Question: What i wanna do is adding a single colorbar (at the right side of the figure shown below), that will show the colorbar for both subplots (they are at the same scale).
Another thing doesn't really make sense for me is why the lines I try to draw on the end of the code are not drawn (they are supposed to be horizontal lines on the center of both plots)
Thanks for the help.
Here are the code:
'''
idx=0
b=plt.psd(dOD[:,idx],Fs=self.fs,NFFT=512)
B=np.zeros((2*len(self.Chan),len(b[0])))
B[idx,:]=20*log10(b[0])
c=plt.psd(dOD_filt[:,idx],Fs=self.fs,NFFT=512)
C=np.zeros((2*len(self.Chan),len(b[0])))
C[idx,:]=20*log10(c[0])
for idx in range(2*len(self.Chan)):
b=plt.psd(dOD[:,idx],Fs=self.fs,NFFT=512)
B[idx,:]=20*log10(b[0])
c=plt.psd(dOD_filt[:,idx],Fs=self.fs,NFFT=512)
C[idx,:]=20*log10(c[0])
## Calculate the color scaling for the imshow()
aux1 = max(max(B[i,:]) for i in range(size(B,0)))
aux2 = min(min(B[i,:]) for i in range(size(B,0)))
bux1 = max(max(C[i,:]) for i in range(size(C,0)))
bux2 = min(min(C[i,:]) for i in range(size(C,0)))
scale1 = 0.75*max(aux1,bux1)
scale2 = 0.75*min(aux2,bux2)
fig, axes = plt.subplots(nrows=2, ncols=1,figsize=(7,7))#,sharey='True')
fig.subplots_adjust(wspace=0.24, hspace=0.35)
ii=find(c[1]>=frange)[0]
## Making the plots
cax=axes[0].imshow(B, origin = 'lower',vmin=scale2,vmax=scale1)
axes[0].set_ylim((0,2*len(self.Chan)))
axes[0].set_xlabel(' Frequency (Hz) ')
axes[0].set_ylabel(' Channel Number ')
axes[0].set_title('Pre-Filtered')
cax2=axes[1].imshow(C, origin = 'lower',vmin=scale2,vmax=scale1)
axes[1].set_ylim(0,2*len(self.Chan))
axes[1].set_xlabel(' Frequency (Hz) ')
axes[1].set_ylabel(' Channel Number ')
axes[1].set_title('Post-Filtered')
axes[0].annotate('690nm', xy=((ii+1)/2, len(self.Chan)/2-1),
xycoords='data', va='center', ha='right')
axes[0].annotate('830nm', xy=((ii+1)/2, len(self.Chan)*3/2-1 ),
xycoords='data', va='center', ha='right')
axes[1].annotate('690nm', xy=((ii+1)/2, len(self.Chan)/2-1),
xycoords='data', va='center', ha='right')
axes[1].annotate('830nm', xy=((ii+1)/2, len(self.Chan)*3/2-1 ),
xycoords='data', va='center', ha='right')
axes[0].axis('tight')
axes[1].axis('tight')
## Set up the xlim to aprox frange Hz
axes[0].set_xlim(left=0,right=ii)
axes[1].set_xlim(left=0,right=ii)
## Make the xlabels become the actual frequency number
ticks = linspace(0,ii,10)
tickslabel = linspace(0.,frange,10)
for i in range(10):
tickslabel[i]="%.1f" % tickslabel[i]
axes[0].set_xticks(ticks)
axes[0].set_xticklabels(tickslabel)
axes[1].set_xticks(ticks)
axes[1].set_xticklabels(tickslabel)
## Draw a line to separate the two different wave lengths, and name each region
l1 = Line2D([0,frange],[28,28],ls='-',color='black')
axes[0].add_line(l1)
axes[1].add_line(l1)
'''
And here the figure it makes:

If any more info are needed, just ask.
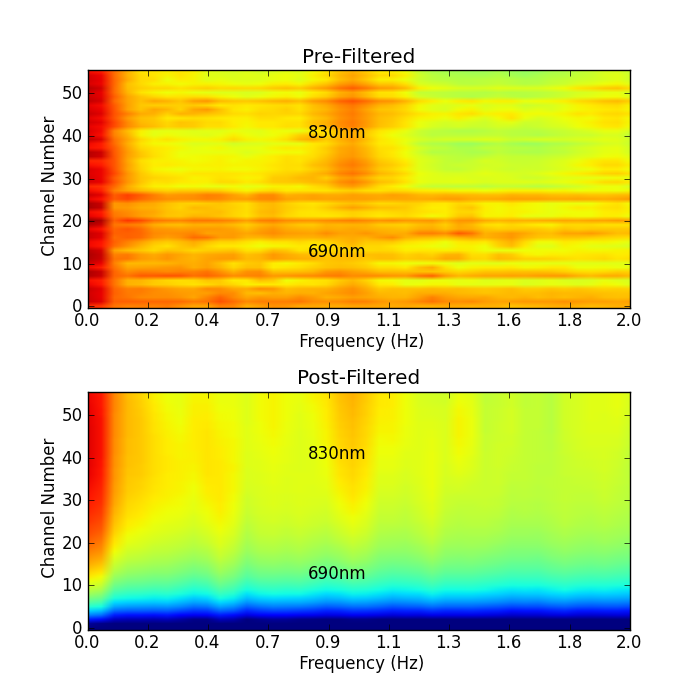
Answer: Basically, figure.colorbar() is good for both images, as long as their are not with too different scales. So you could let matplotlib do it for you... or you manually position your colorbar on axes inside the images. Here is how to control the location of the colorbar:
'''
import numpy as np
from matplotlib import pyplot as plt
A = np.random.random_integers(0, 10, 100).reshape(10, 10)
B = np.random.random_integers(0, 10, 100).reshape(10, 10)
fig = plt.figure()
ax1 = fig.add_subplot(221)
ax2 = fig.add_subplot(222)
mapable = ax1.imshow(A, interpolation="nearest")
cax = ax2.imshow(A, interpolation="nearest")
# set the tickmarks *if* you want cutom (ie, arbitrary) tick labels:
cbar = fig.colorbar(cax, ax=None)
fig = plt.figure(2)
ax1 = fig.add_subplot(121)
ax2 = fig.add_subplot(122)
mapable = ax1.imshow(A, interpolation="nearest")
cax = ax2.imshow(A, interpolation="nearest")
# on the figure total in precent l b w , height
ax3 = fig.add_axes([0.1, 0.1, 0.8, 0.05]) # setup colorbar axes.
# put the colorbar on new axes
cbar = fig.colorbar(mapable,cax=ax3,orientation='horizontal')
plt.show()
'''
Note ofcourse you can position ax3 as you wish, on the side, on the top, where ever,
as long as it is in the boundaries of the figure.
I don't know why your line2D is not appearing.
I added to my code before plt.show() the following and everything is showing:
'''
from mpl_toolkits.axes_grid1 import anchored_artists
from matplotlib.patheffects import withStroke
txt = anchored_artists.AnchoredText("SC",
loc=2,
frameon=False,
prop=dict(size=12))
if withStroke:
txt.txt._text.set_path_effects([withStroke(foreground="w",
linewidth=3)])
ax1.add_artist(txt)
## Draw a line to separate the two different wave lengths, and name each region
l1 = plt.Line2D([-1,10],[5,5],ls='-',color='black',lineswidth=10)
ax1.add_line(l1)
'''